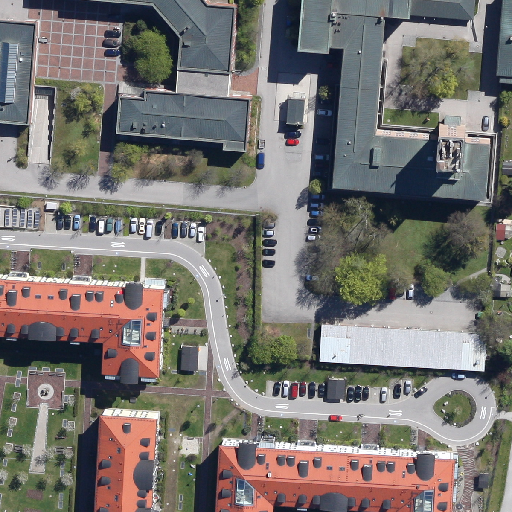
Referring expression: impervious surface